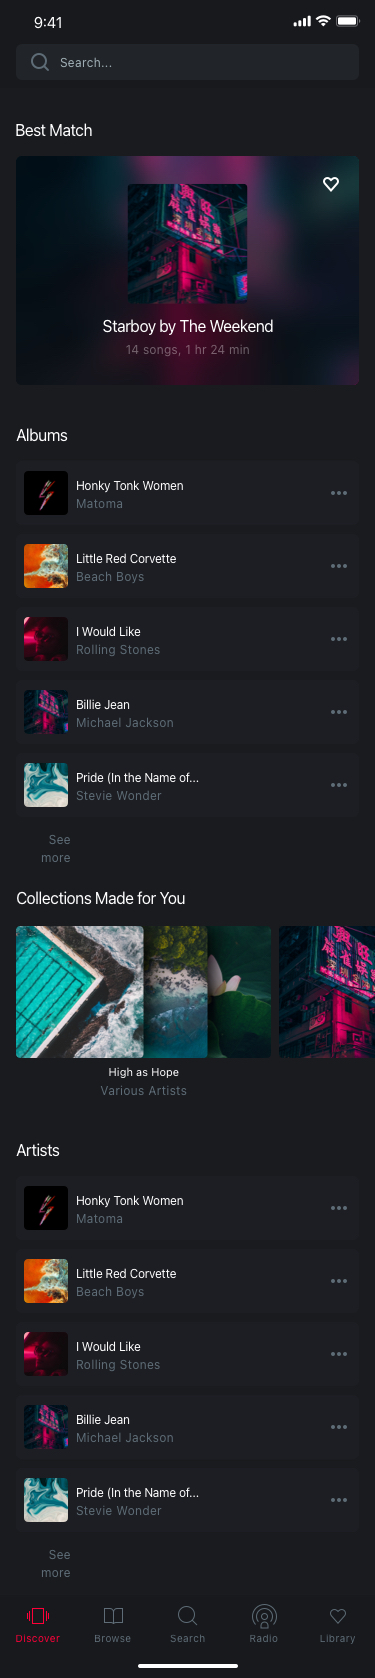
Text in this UI design:
Best Match
Collections Made for You
Albums
See more
Artists
See more